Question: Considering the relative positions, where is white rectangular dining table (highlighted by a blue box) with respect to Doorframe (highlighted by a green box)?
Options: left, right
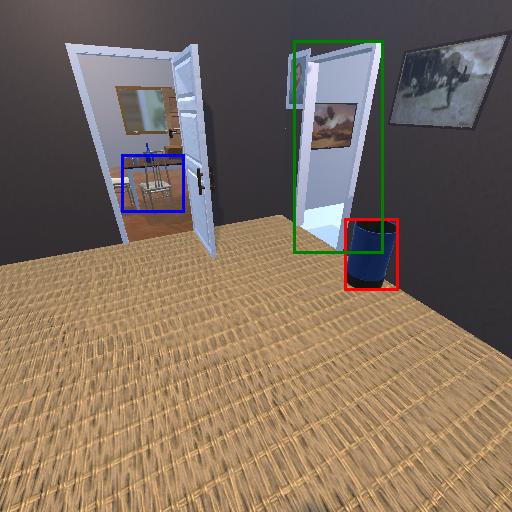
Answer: left